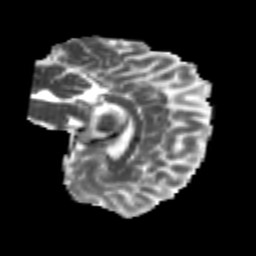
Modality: MD
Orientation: sagittal
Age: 24
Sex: female
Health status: healthy
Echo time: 0.074 s